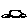
Label: car